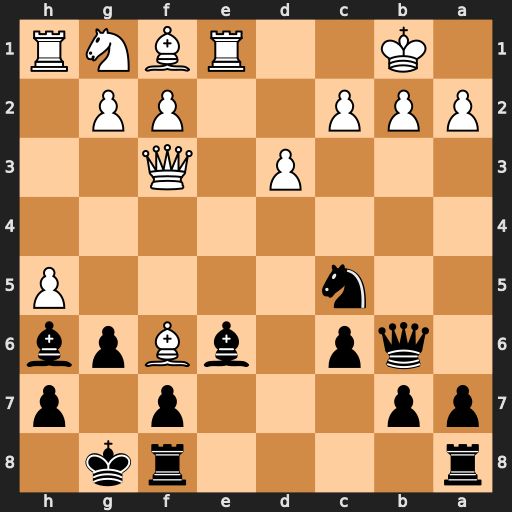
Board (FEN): r4rk1/pp3p1p/1qp1bBpb/2n4P/8/3P1Q2/PPP2PP1/1K2RBNR
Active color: b
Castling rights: -
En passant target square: -
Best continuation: Bxa2+ Kxa2 Qa5+ Kb1 Qxe1+